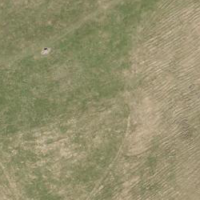
EUNIS habitat code: 43
Species observed at this site:
Matricaria discoidea